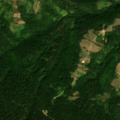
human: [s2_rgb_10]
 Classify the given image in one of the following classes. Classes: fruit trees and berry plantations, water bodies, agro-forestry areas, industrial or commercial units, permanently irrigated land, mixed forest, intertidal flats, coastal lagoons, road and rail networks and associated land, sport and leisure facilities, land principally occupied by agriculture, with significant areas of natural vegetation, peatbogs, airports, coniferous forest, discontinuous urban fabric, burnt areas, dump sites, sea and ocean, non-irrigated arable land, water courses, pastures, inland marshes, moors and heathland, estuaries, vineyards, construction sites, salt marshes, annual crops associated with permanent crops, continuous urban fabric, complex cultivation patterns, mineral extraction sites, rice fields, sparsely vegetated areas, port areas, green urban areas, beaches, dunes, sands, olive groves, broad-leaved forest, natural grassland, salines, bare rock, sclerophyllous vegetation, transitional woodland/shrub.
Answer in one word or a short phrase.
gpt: land principally occupied by agriculture, with significant areas of natural vegetation, broad-leaved forest, transitional woodland/shrub